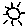
Label: sun